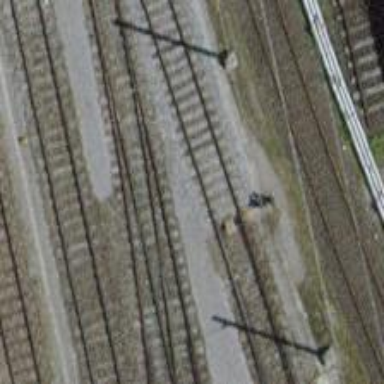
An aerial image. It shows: Railway switch.